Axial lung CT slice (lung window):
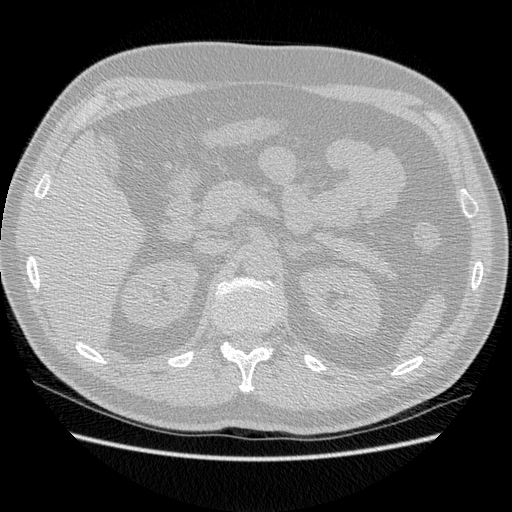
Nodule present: no